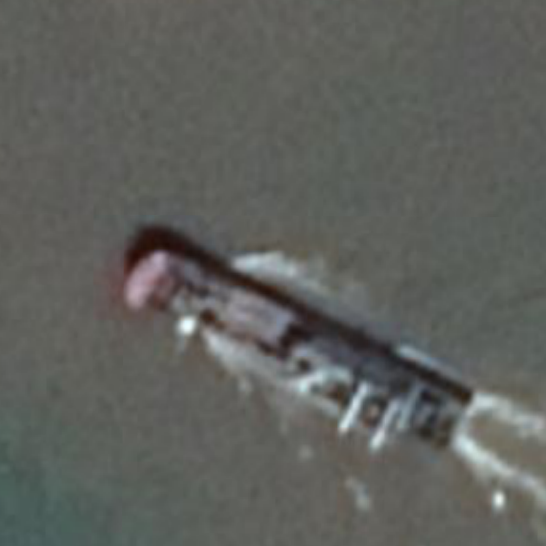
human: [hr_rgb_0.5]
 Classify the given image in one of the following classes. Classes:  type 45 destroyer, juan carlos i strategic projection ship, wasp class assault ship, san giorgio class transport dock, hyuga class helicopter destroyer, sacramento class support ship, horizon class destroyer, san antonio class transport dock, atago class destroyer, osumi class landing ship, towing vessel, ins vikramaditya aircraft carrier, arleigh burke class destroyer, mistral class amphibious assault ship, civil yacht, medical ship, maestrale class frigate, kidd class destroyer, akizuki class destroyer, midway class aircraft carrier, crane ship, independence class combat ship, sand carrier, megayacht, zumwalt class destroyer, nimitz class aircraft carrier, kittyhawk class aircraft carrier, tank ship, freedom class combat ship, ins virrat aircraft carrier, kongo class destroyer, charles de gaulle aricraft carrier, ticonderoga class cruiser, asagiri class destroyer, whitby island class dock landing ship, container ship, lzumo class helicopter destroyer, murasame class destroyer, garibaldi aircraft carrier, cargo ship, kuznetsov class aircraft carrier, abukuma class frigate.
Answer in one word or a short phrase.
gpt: Cargo ship